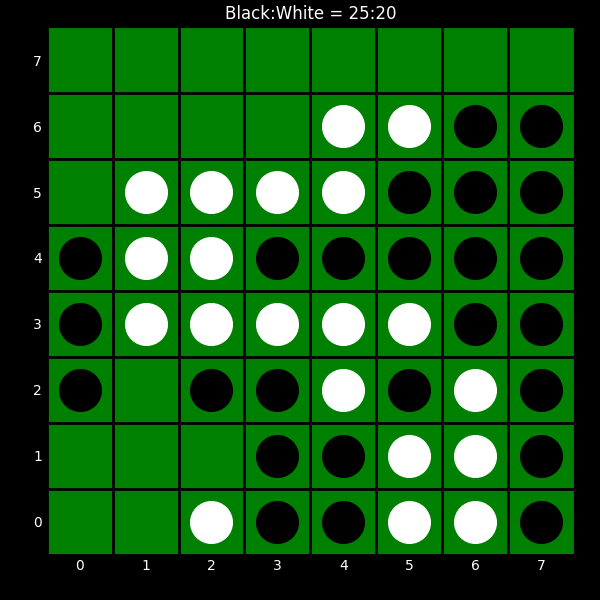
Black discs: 25
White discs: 20